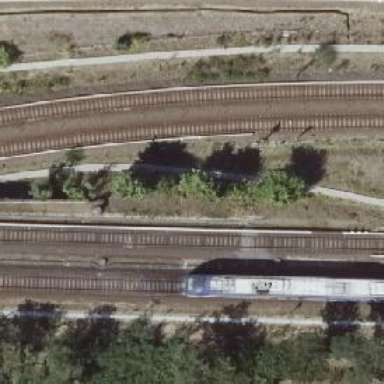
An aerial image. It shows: Rail line with bottom electrification.